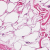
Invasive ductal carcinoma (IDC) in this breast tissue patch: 0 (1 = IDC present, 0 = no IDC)